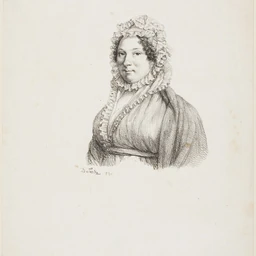
Title: Portrait of Madame Baquoy
Artist: André Dutertre
Caption: portrait of madame baquoy, lithograph, paper (fiber product), print, prints and drawing, andré dutertre, a work made of lithograph in black on ivory wove paper, prints and drawings, art institute of chicago